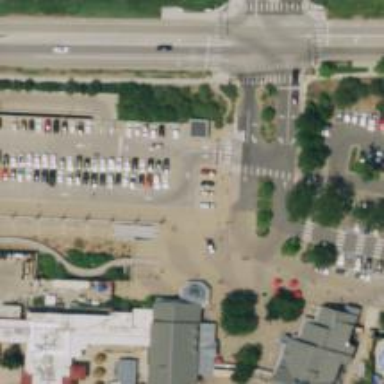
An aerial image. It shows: Marked crossing with zebra road markings.